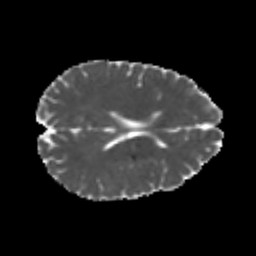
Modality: MD
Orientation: axial
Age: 22
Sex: male
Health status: healthy
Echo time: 0.074 s